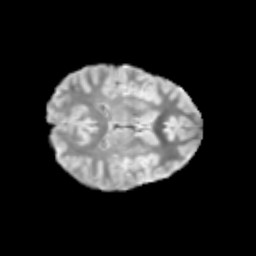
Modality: T2w
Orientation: axial
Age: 10
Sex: male
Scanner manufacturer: siemens
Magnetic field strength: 3 T
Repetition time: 3.8 s
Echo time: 0.07 s